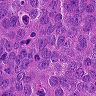
Metastatic tissue present: yes